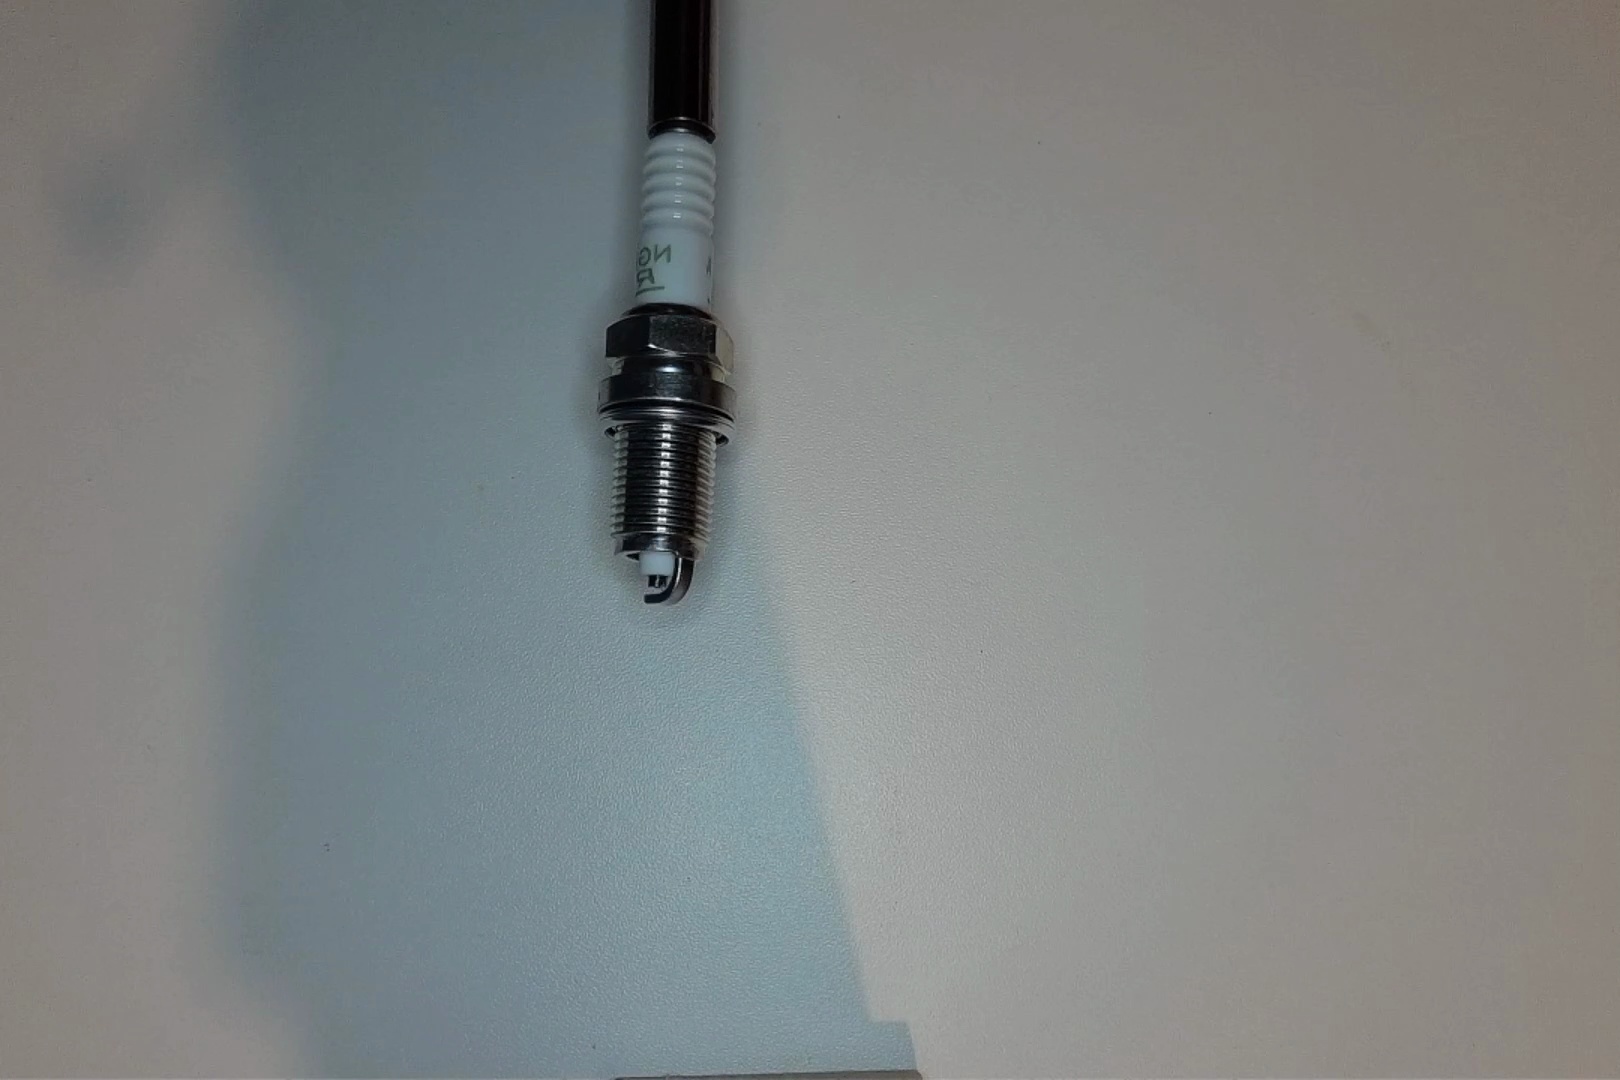
Label: no anomaly